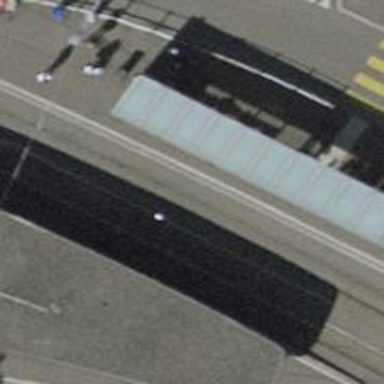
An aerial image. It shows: Public transport shelter.